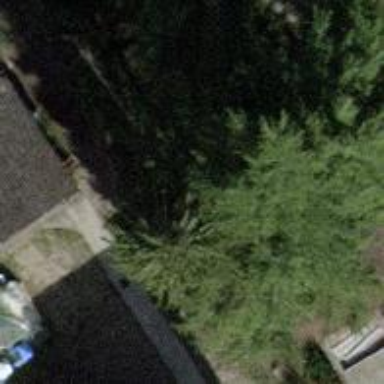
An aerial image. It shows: Evergreen tree with needle-leaved leaves.